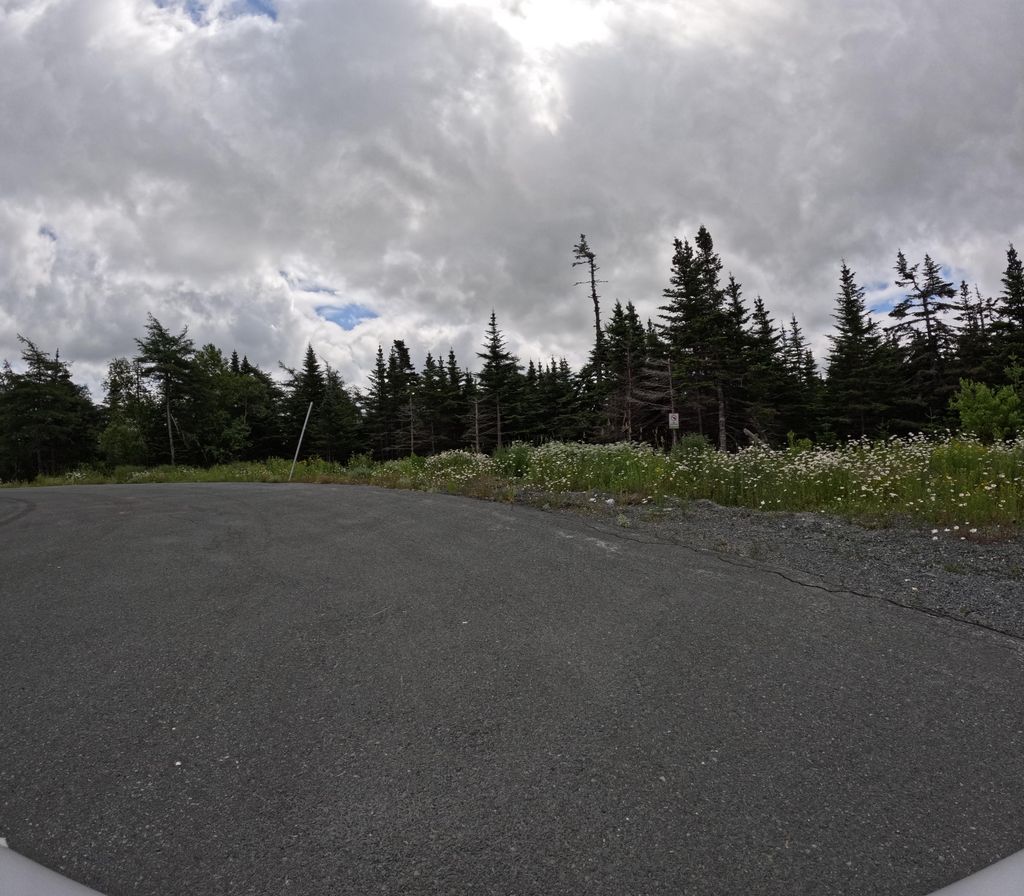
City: st_johns